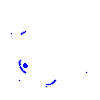
Particle: electron